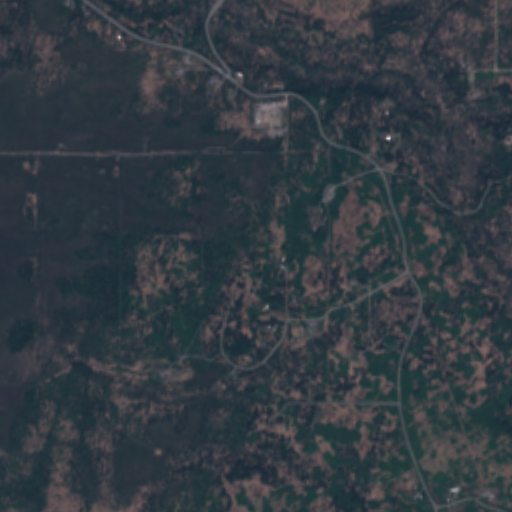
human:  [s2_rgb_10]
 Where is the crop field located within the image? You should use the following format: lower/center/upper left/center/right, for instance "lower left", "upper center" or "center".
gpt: The crop field is located in the lower center of the image.
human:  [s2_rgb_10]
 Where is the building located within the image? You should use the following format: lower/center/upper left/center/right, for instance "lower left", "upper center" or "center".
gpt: The building is located in the lower right of the image.
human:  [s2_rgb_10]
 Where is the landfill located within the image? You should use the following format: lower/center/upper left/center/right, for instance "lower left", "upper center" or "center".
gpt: There is no landfill in the image.